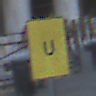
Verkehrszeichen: AnkuendigungOderFortsetzungUmleitungOhnePfeilsymbol
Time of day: Dawn
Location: Outdoor (Urban)
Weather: Clear
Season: NotSpecified
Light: Natural